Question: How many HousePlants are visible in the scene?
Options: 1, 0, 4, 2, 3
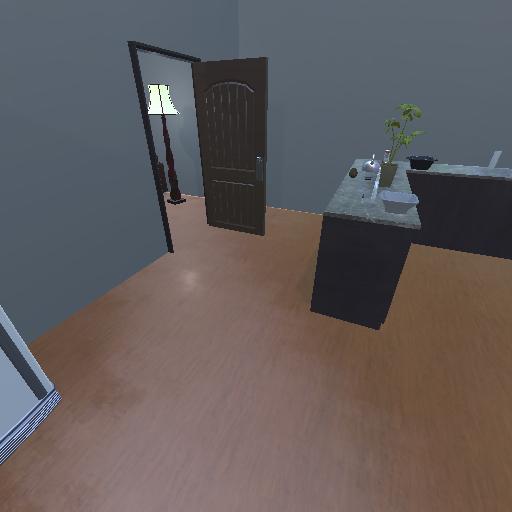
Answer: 1